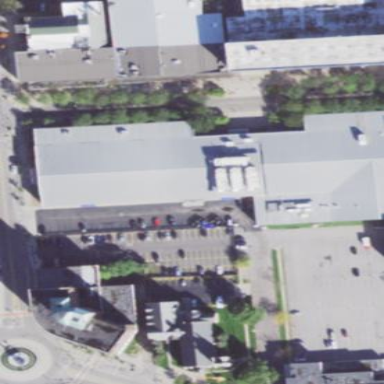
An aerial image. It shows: Conference centre building.